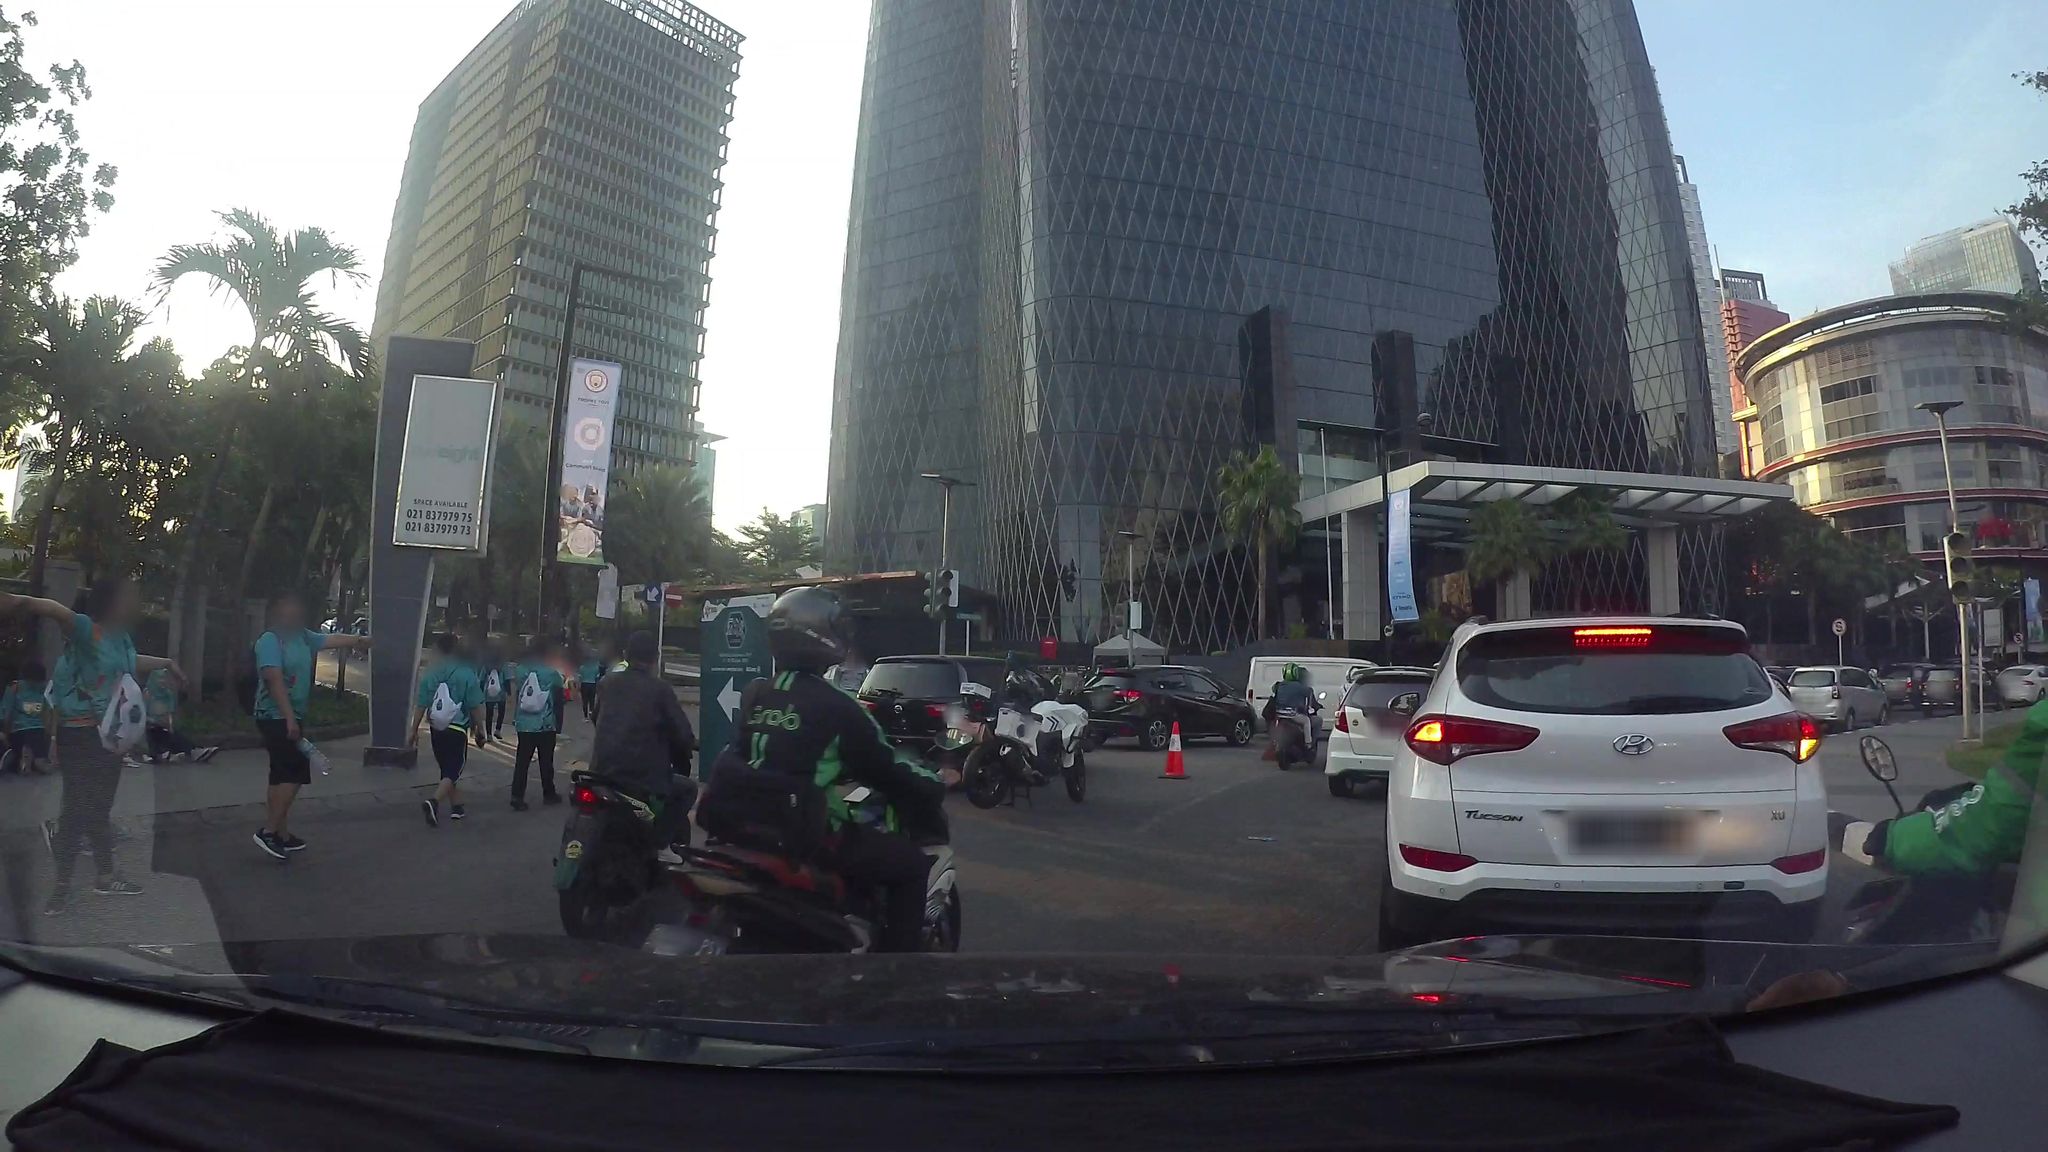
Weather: clear
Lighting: day
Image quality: good
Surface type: driving surface
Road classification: tertiary
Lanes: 2
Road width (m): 5.58
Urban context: urban centre
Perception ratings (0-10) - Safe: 1.75, Lively: 7.09, Beautiful: 2.79, Boring: 1.52, Depressing: 2.83, Wealthy: 6.41